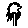
Label: tree